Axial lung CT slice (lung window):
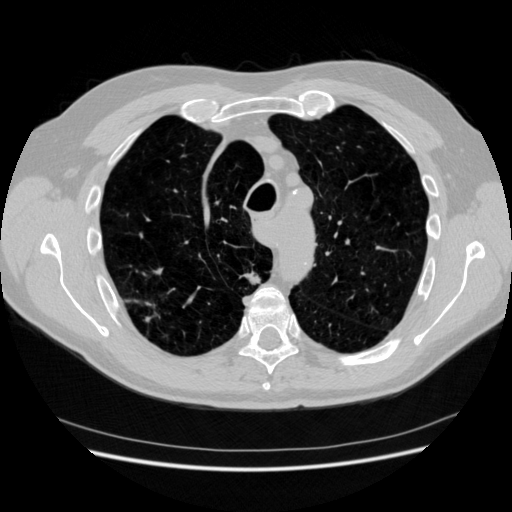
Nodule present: yes
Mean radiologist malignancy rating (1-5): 4.75